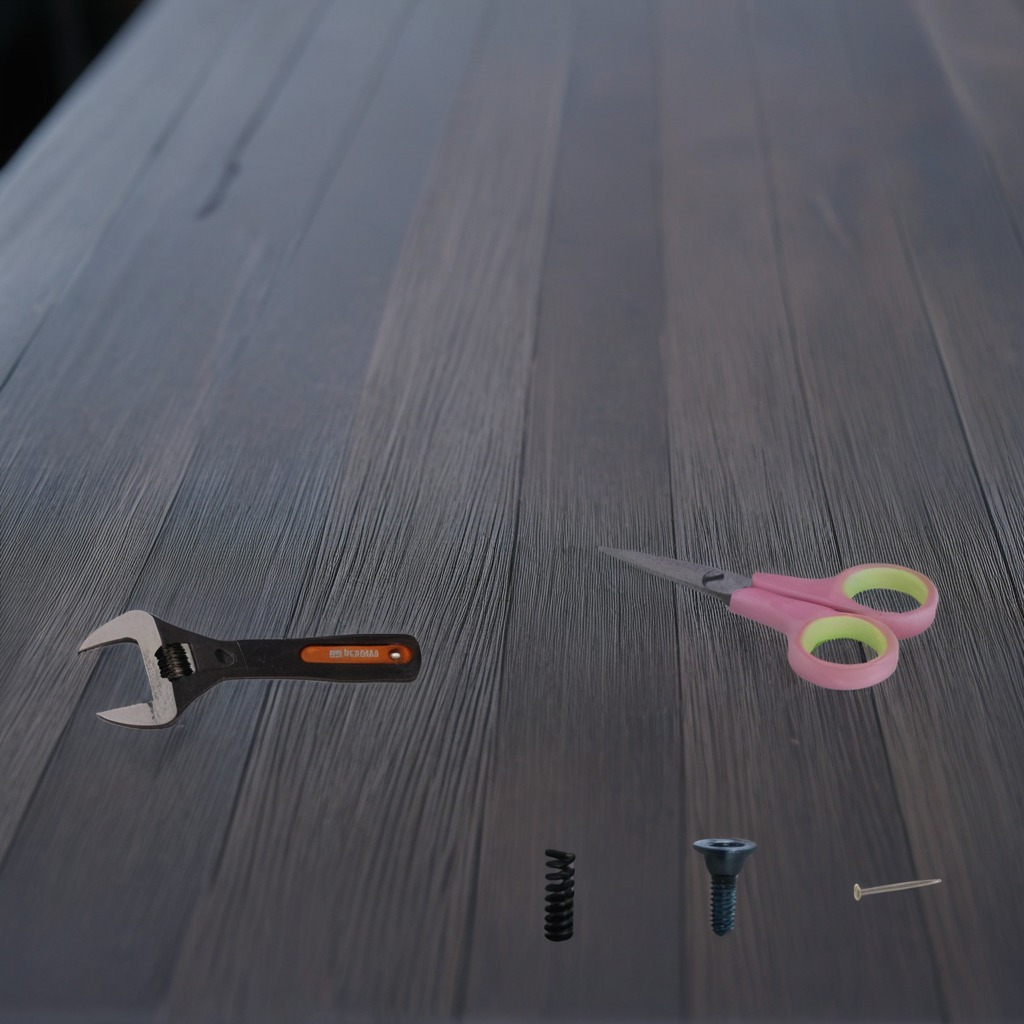
A metal machine screw, an iron nail, a coiled metal spring, a pair of scissors, and a wrench are lying on a old table in a small garage at twilight.